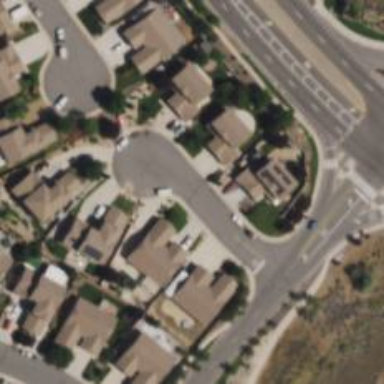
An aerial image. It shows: Residential road with separate asphalt sidewalk.